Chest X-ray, AP view. Patient: 45 years old, sex F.
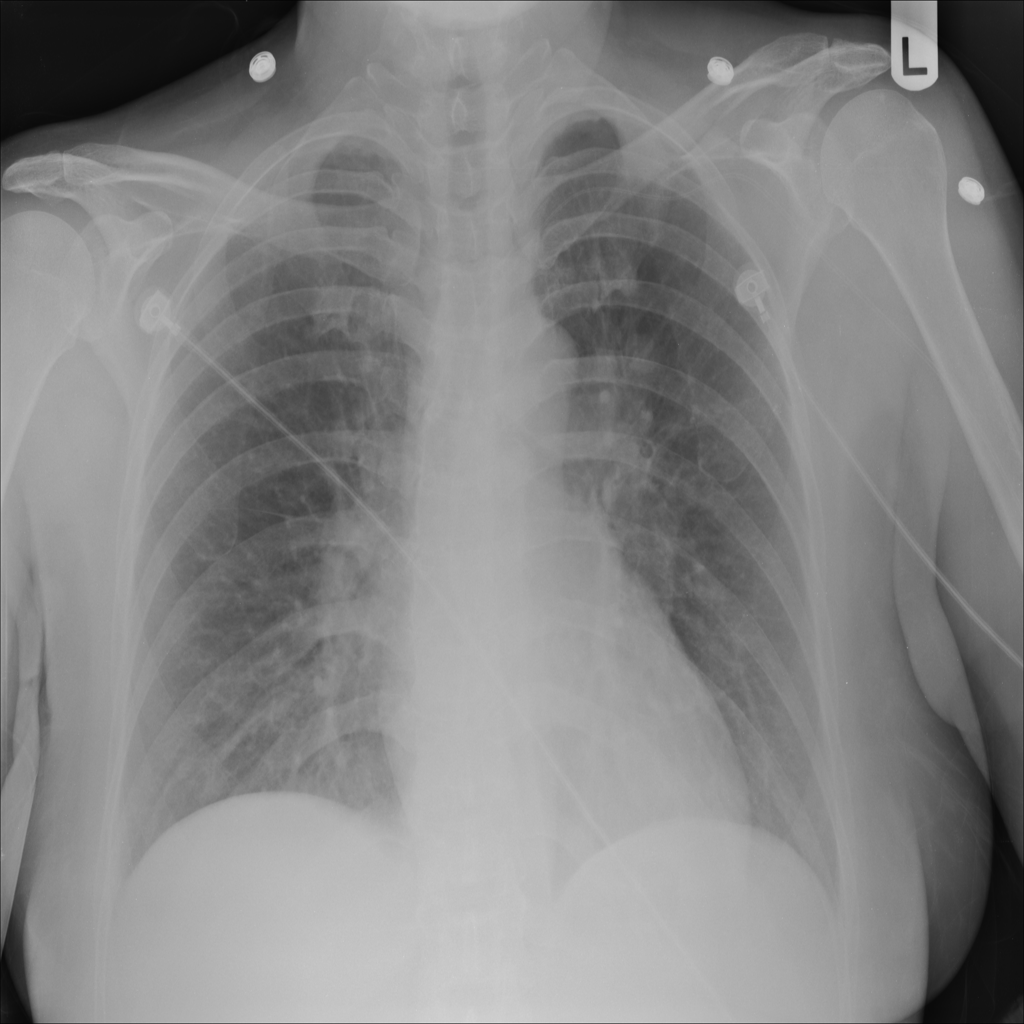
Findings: No Finding